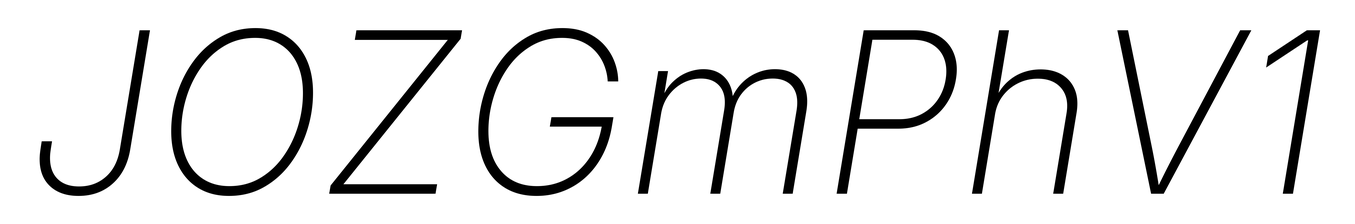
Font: Inter-Italic_ExtraLight_Italic